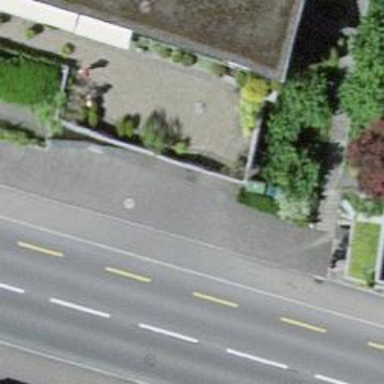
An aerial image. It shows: Driveway.